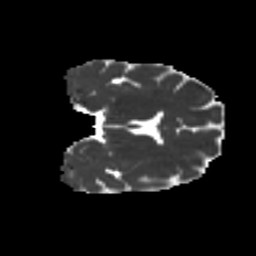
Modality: MD
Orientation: coronal
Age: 30
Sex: female
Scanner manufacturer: ge
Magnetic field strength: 3 T
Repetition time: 7.8 s
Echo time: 0.0606 s